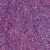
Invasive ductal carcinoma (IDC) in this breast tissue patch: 1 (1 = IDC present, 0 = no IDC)